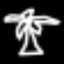
Label: palm tree